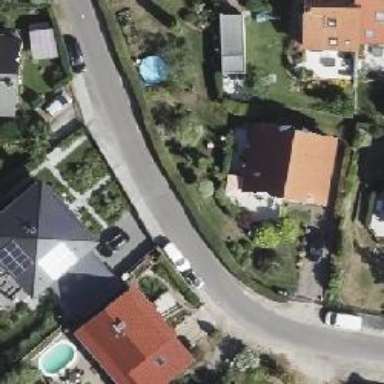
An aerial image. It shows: Smooth asphalt road in residential area.